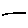
Label: line